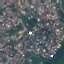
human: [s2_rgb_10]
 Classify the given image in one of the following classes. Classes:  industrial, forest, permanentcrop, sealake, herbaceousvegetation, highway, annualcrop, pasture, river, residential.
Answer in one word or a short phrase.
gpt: Residential